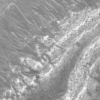
Label: not_dusty